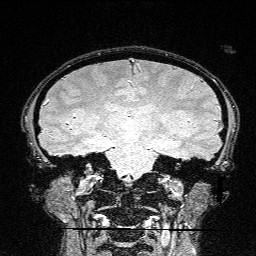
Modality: FLASH
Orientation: sagittal
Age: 23
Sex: female